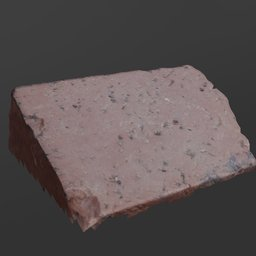
Label: architecture